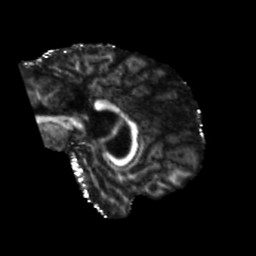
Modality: FA
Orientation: sagittal
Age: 58
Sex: male
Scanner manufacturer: siemens
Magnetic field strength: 3 T
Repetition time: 5.47 s
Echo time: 0.0854 s